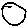
Label: circle